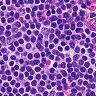
Metastatic tissue present: no